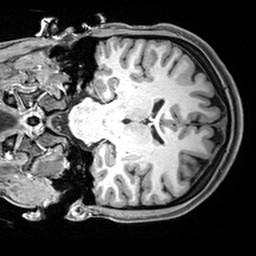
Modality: T1w
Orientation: coronal
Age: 20
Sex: female
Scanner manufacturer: siemens
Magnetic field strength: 3 T
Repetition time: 2.4 s
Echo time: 0.0022 s